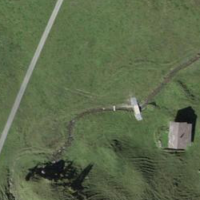
EUNIS habitat code: 23
Species observed at this site:
Rumex alpinus